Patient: sex M, age 73
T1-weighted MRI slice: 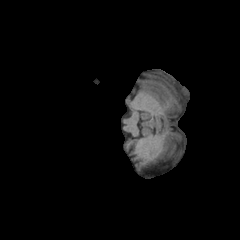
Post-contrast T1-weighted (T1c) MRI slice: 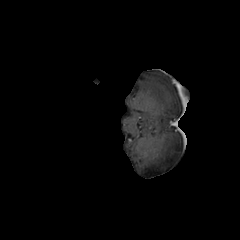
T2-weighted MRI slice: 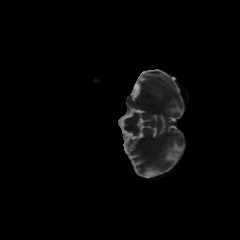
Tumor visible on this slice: no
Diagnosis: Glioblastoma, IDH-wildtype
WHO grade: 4